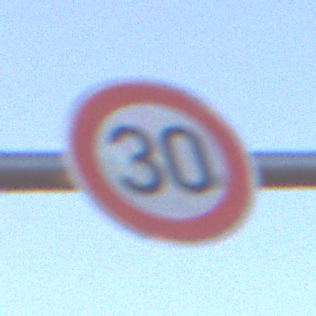
Verkehrszeichen: Geschwindigkeit30
Umgebung: Outdoor, Nature
Tageszeit: SunriseSunset
Wetter: Clear
Licht: Natural
Jahreszeit: NotSpecified
Kontrast: HighContrast